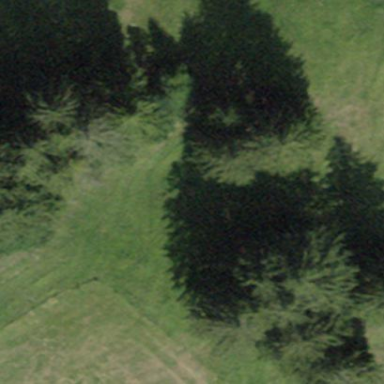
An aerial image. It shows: Forest area.